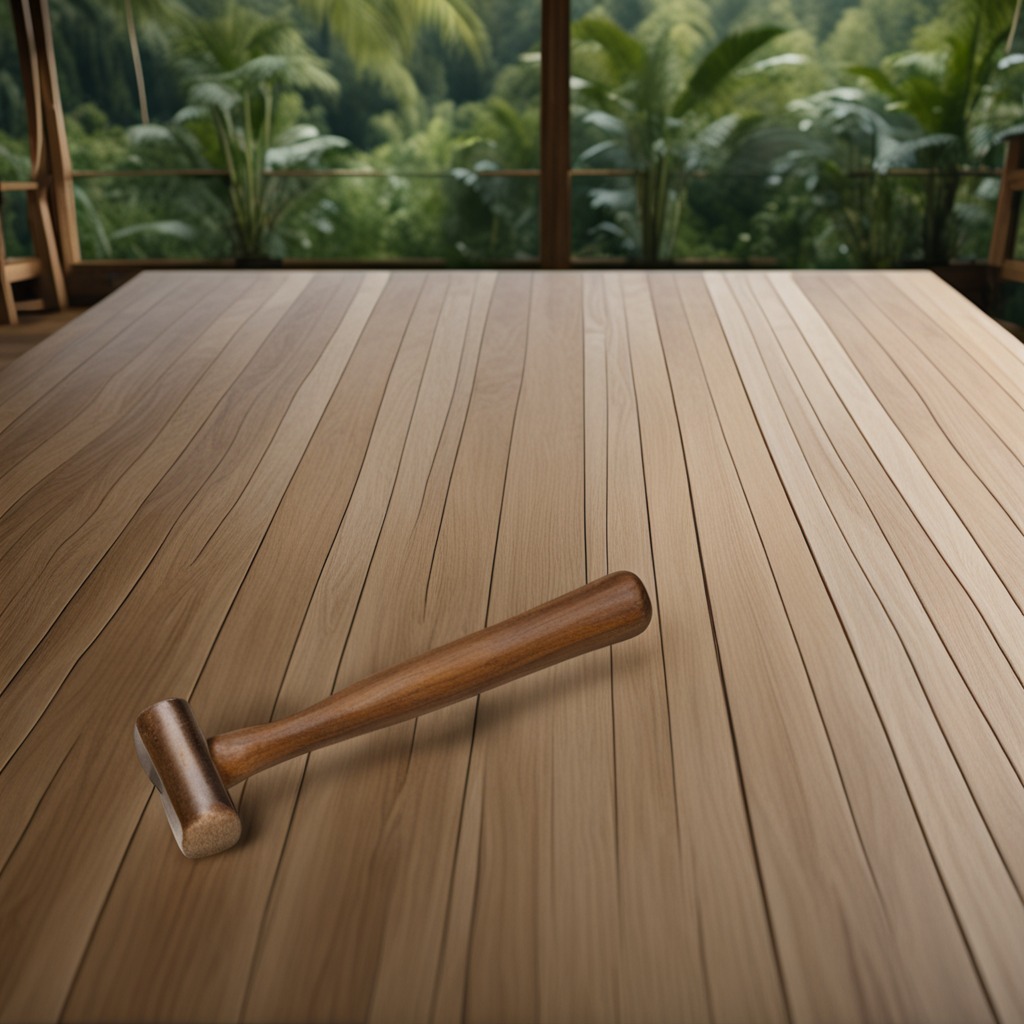
A hammer is lying on a clean wooden table inside a jungle field workshop tent humid ambient light worn but